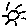
Label: sun